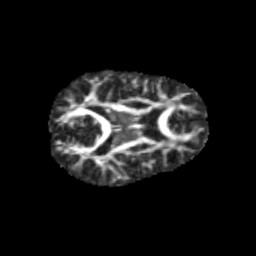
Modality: FA
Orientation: axial
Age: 10
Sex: male
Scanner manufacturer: siemens
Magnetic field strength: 3 T
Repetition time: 3.8 s
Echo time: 0.07 s